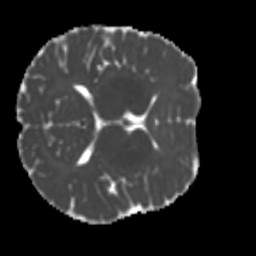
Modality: MD
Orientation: axial
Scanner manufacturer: siemens
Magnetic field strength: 3 T
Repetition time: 4 s
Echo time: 0.0594 s